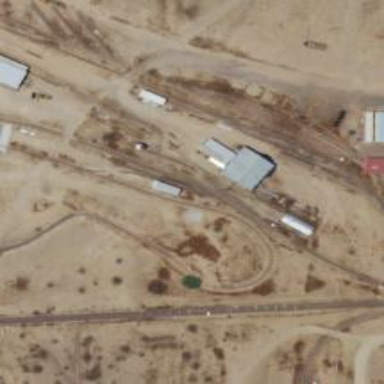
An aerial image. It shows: Miniature railway.